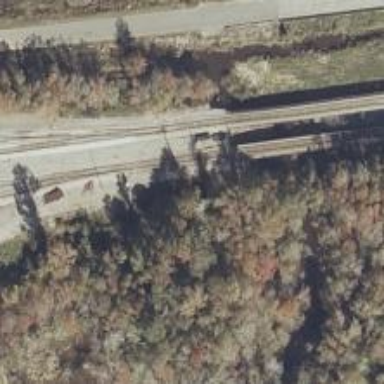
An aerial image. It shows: Bridge over railway line.